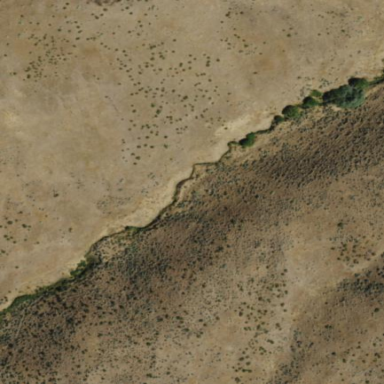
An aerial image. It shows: National park boundary.